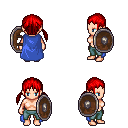
a pixel art fantasy rpg character, female body template, human, light skin, blue cape, teal pants, red twin-tailed hairstyle, shield, four views (front, back, left, right), 2x2 character sprite sheet, small pixel art, hard edges, no anti-aliasing